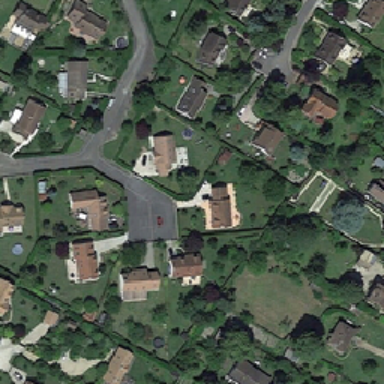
This is a well organized commuter decorated with lush plants scattered in several villas .